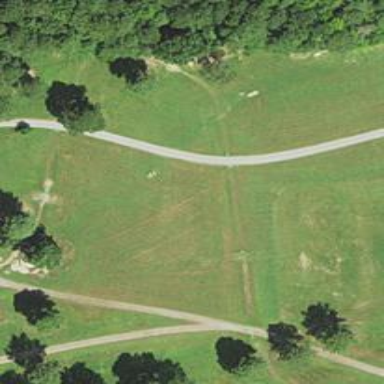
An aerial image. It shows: Disc golf basket.